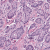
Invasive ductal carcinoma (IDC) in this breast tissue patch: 1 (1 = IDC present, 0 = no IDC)